Question: Let's think about this table:

Imagine we had a table like this stored inside a local database (SQLite) in our Android device. Android can manage databases quickly and efficiently, as far as I know.
How about creating a singleton, called , that went through each row in that table creating a corresponding class, , filling its properties with those of the table? In this particular example we would have 11 classes all managed by the singleton.
I was wondering, what is more efficient? (i.e. less time-consuming, less resources-consuming, bringing a better user experience). Accessing the local database using a CursorAdapter, or accessing the singleton ?
Would the answer change if we had (say) 100 rows instead of just 11, each row containing (say) 100 properties instead of just 6?
I am working in an Android project in which I need to connect to a Remote Database and copy all its content to a Local Database (using SQLite). This process is meant to be repeated nearly 10 times a day, since the Remote Dabase changes its content frequently.
Before starting writing code, I wanted to know if there is (with all the corresponding classes). My first idea was that Android would be faster managing classes than querying the local database for data. That would be the point of using a Singleton.
Thanks.
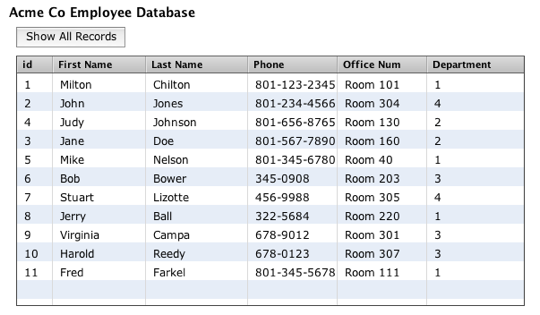
Answer: > My question is: is there any real benefit "copying" the local database's contents to a singleton, and using that singleton instead of a CursorAdapter? Do we have gain any performance improvement?
Probably minimal at best. The 'CursorAdapter' would most likely send the data straight into the view, but also would have to copy the data somewhere along the line, which is what your singleton would do. And you'd probably write it less efficiently than the Android SDK version, which has survived many iterations. Again, the gains will be minimal (on the side of the 'CursorAdapter'), so don't let this influence your design and implementation. Just go with what you will. It's nice to nickel and dime your processing power, but on contemporary devices, this concern is almost nonexistent.